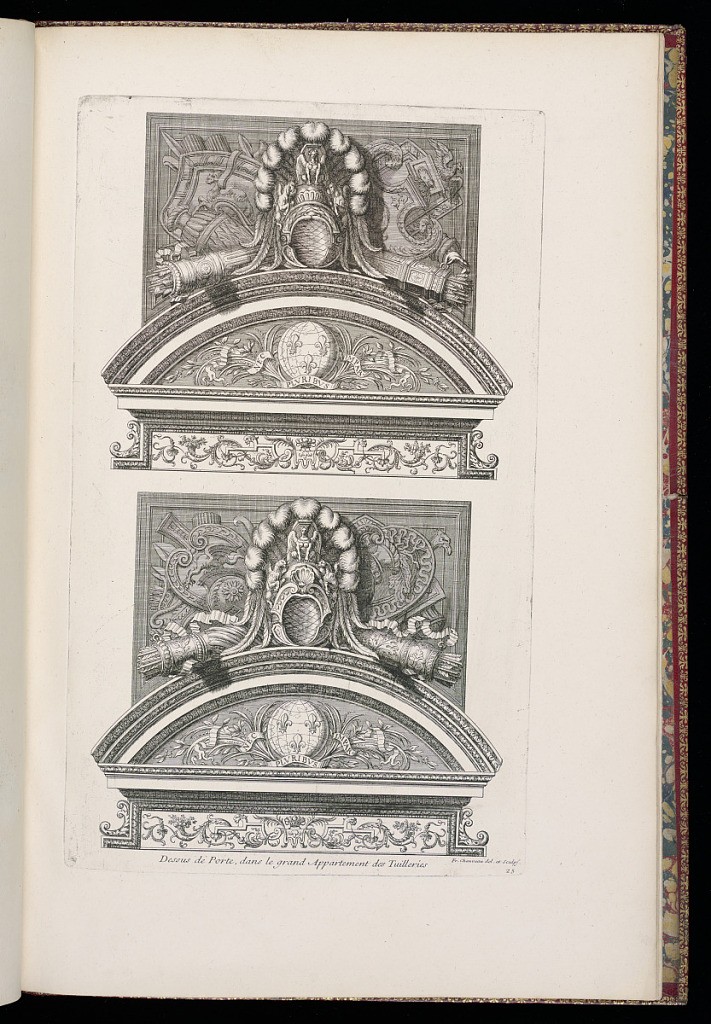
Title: Dessus de Porte, dans le grand Appartement des Tuilleries.
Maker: François Chauveau, French, 1613 – 1676
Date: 1710
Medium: Etching on laid paper
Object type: Bound print
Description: Twenty-fifth plate from a series of prints depicting the ornament and interiors of the King's apartment at the Royal palaces of the Louvre and the Tuileries, part of the Cabinet du Roi (King's Cabinet) series published by the Imprimerie Royale. The plate illustrates two overdoors from the Grand Apartment of the Tuileries Palace. Both overdoors are decorated with friezes, arched pediments with military trophies above. Ornamented with heraldic devices, globes with fleurs-de-lys, grotesque motifs, foliage, shells, ribbons, cornucopias, acanthus leaves, running patterns of laurel and palm leaves and other foliage. The plate is titled, signed, and numbered.